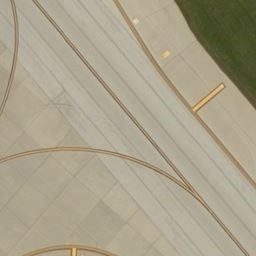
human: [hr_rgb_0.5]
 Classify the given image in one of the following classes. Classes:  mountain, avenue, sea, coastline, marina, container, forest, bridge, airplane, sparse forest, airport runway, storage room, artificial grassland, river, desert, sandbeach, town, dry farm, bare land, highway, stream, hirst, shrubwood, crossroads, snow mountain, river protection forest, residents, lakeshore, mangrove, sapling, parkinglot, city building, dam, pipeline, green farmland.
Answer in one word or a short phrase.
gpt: airport runway